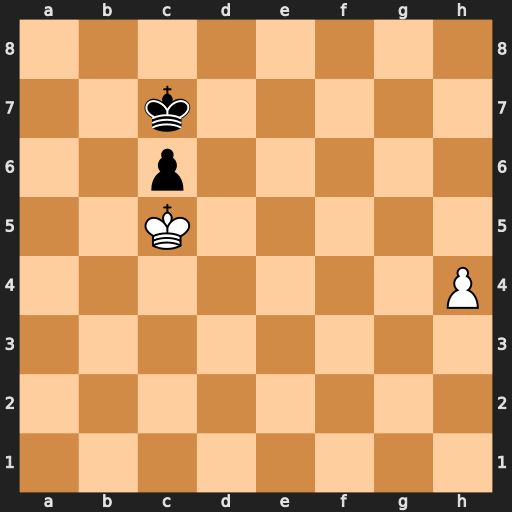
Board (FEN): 8/2k5/2p5/2K5/7P/8/8/8
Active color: w
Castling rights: -
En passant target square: -
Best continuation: h5 Kd8 h6 Ke7 h7